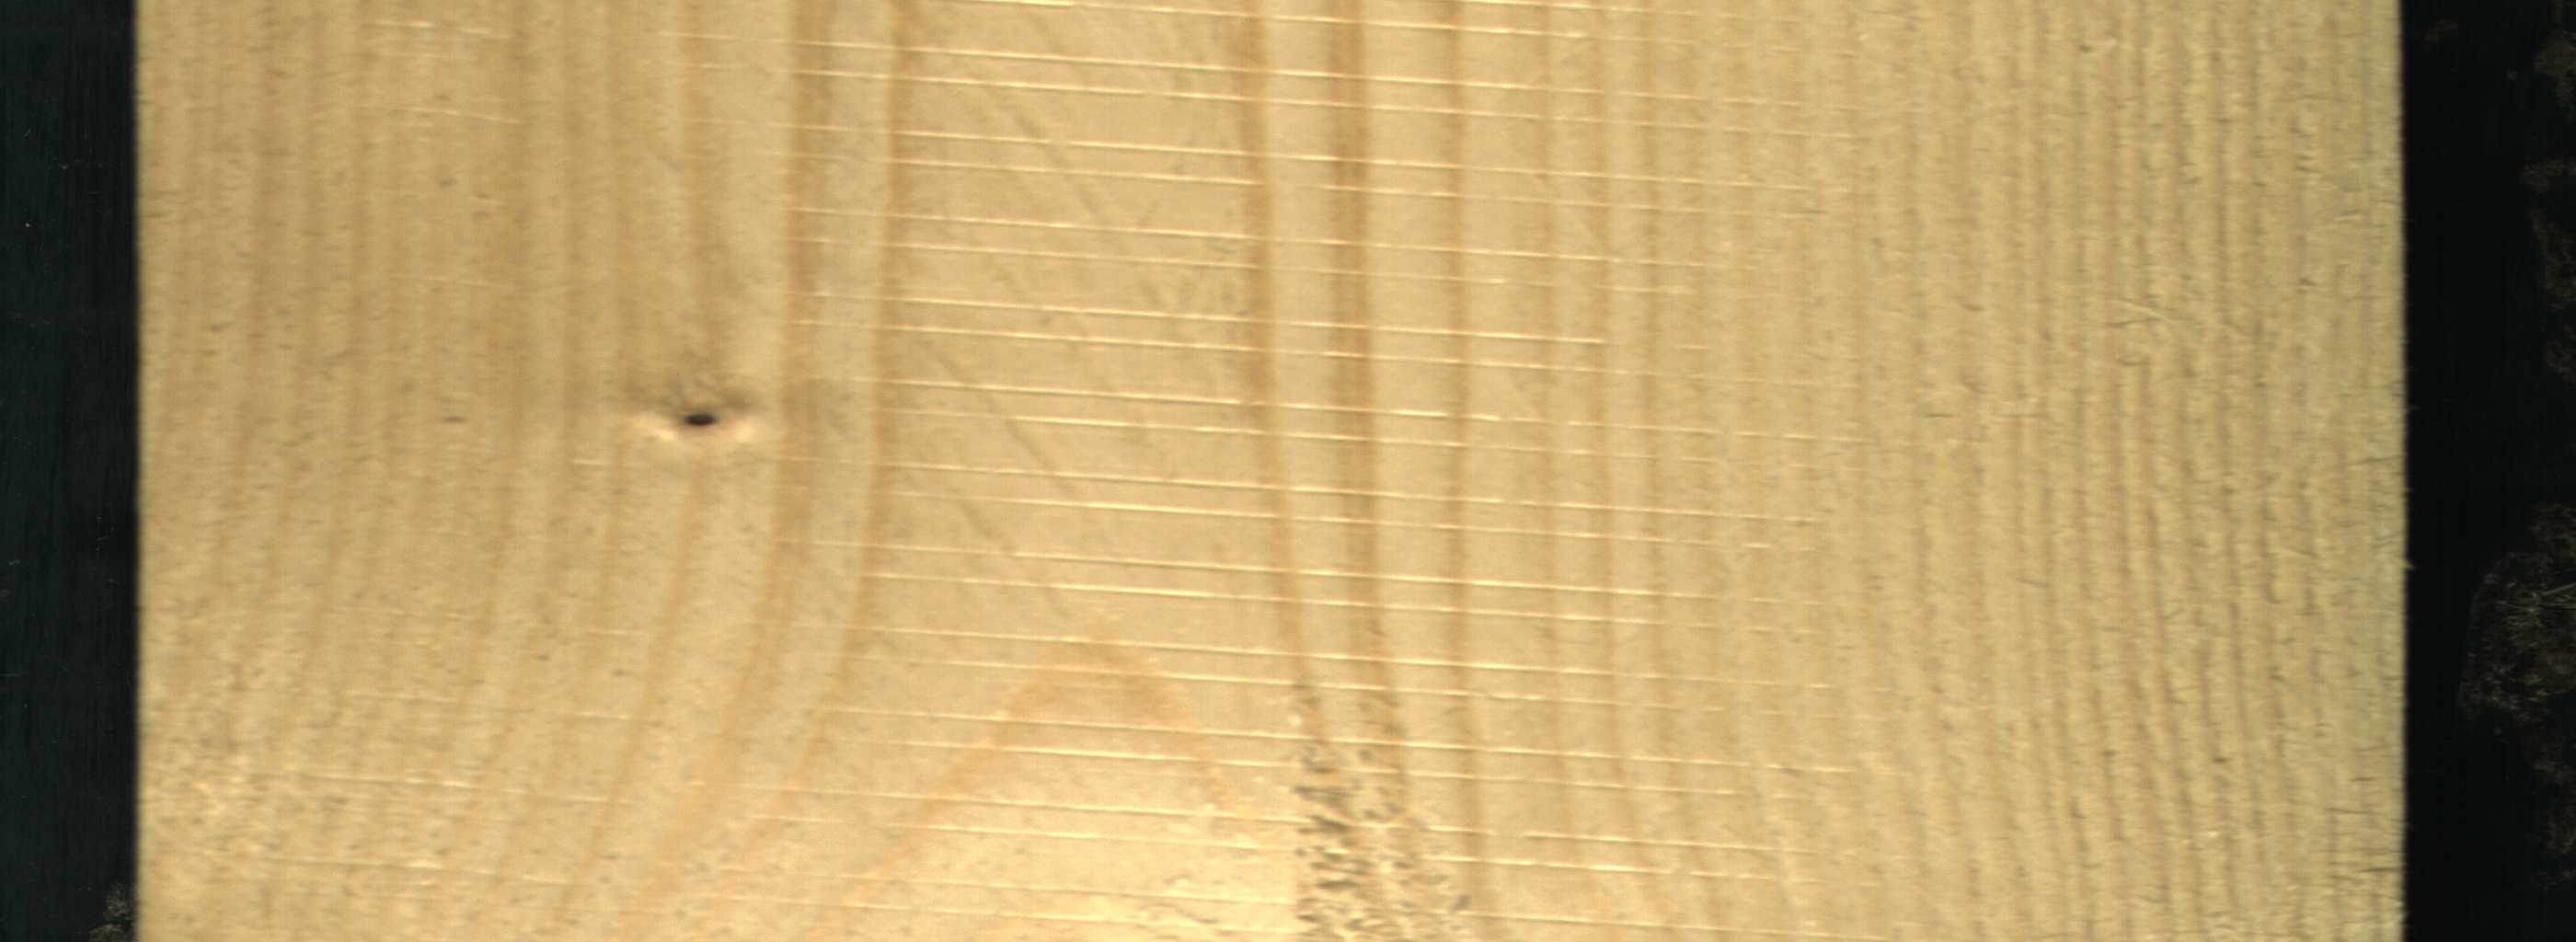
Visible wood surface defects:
Dead_Knot